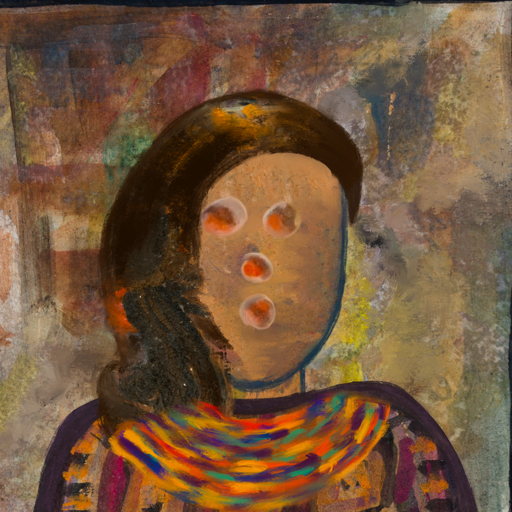
Background: Mosgoul, Head And Neck Front: In_The_Sun, Face Front: Rupkatha, Bust: Doll, Hair Front: Gypsy_Queen, Head Accessory: Blank, Second Necklace: An_Impression_2, Necklace: Blank, Baby: Blank